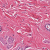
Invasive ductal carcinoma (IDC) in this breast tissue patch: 0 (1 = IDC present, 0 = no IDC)